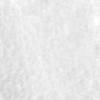
Label: no_change